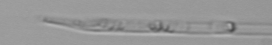
Label: Rhizosolenia